Field crop: tomato
Growth stage: 1
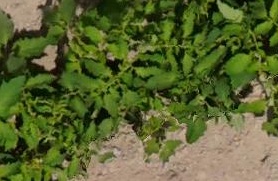
Species: tomato